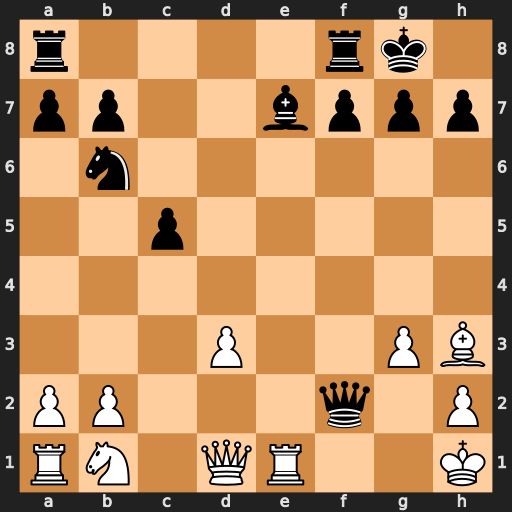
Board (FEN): r4rk1/pp2bppp/1n6/2p5/8/3P2PB/PP3q1P/RN1QR2K
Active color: w
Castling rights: -
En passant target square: -
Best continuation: Rxe7 Qxb2 Nd2